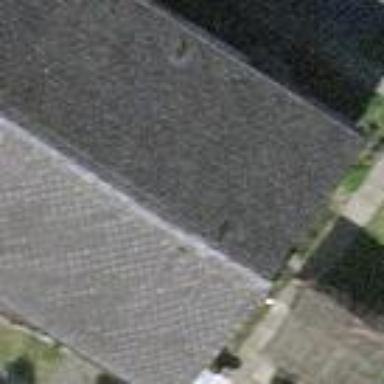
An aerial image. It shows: Building with gabled roof.